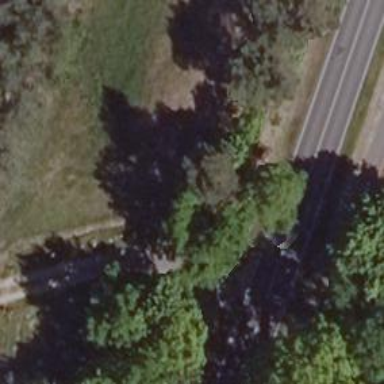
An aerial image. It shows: Row of trees in natural setting.